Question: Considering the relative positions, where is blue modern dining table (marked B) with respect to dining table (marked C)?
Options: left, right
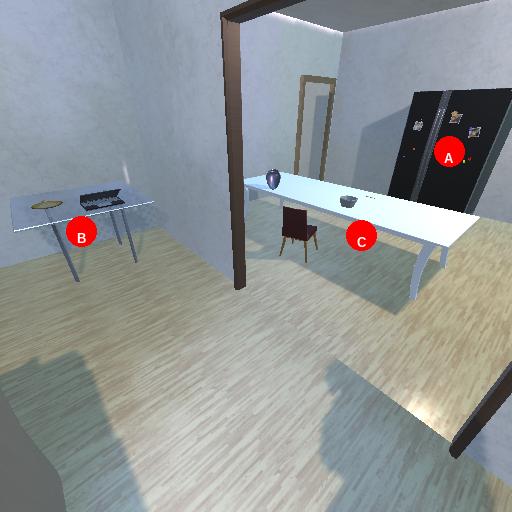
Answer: left